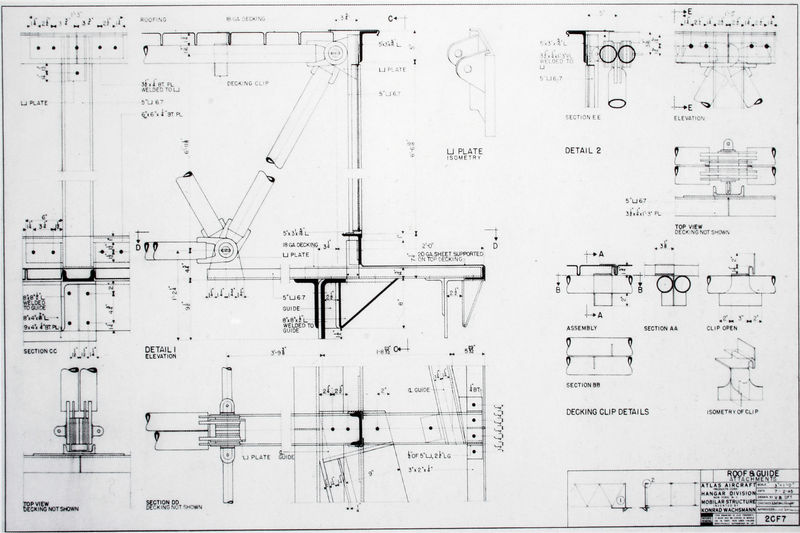
Titel: Hangar-Konstruktionen für Atlas Aircraft (Mobilar Structure), Konstruktionszeichnung
Verbindungselemente und konstruktive Details des Bindersystems
Künstler: Konrad Wachsmann
Standort: New York
Schlagwörter: skizze, architektur, verbindung, zahlen, stangen, technik, beschriftung, entwurf, konstruktion, plan, platten, entwürfe, bauplan, mechanik, konstruktionseichnung, matritze, matrize